Question: I need to display the following layout with a telerik PanelBar.

With the code below I was able to achieve everything except the stuff in each panel.
XAML:
'''
<UserControl.Resources>
<DataTemplate x:Key="PanelBarItemTemplate">
<Grid x:Name="grdCategory" ShowGridLines="True">
<Grid.RowDefinitions>
<RowDefinition Height="30"></RowDefinition>
</Grid.RowDefinitions>
<Grid.ColumnDefinitions>
<ColumnDefinition Width="60*"></ColumnDefinition>
<ColumnDefinition Width="40*"></ColumnDefinition>
</Grid.ColumnDefinitions>
<Grid x:Name="grdSubCategory" Grid.Column="0" Style="{StaticResource CategoryLeftStyle}" >
<Grid.RowDefinitions>
<RowDefinition Height="20"></RowDefinition>
</Grid.RowDefinitions>
<Grid.ColumnDefinitions>
<ColumnDefinition Width="50*"></ColumnDefinition>
<ColumnDefinition Width="25*"></ColumnDefinition>
<ColumnDefinition Width="25*"></ColumnDefinition>
</Grid.ColumnDefinitions>
<TextBlock Text="{Binding CategoryTitle}" Grid.Row="0" Grid.Column="0"/>
<HyperlinkButton Grid.Row="0" Grid.Column="1" Style="{StaticResource DetailLinkStyle}" Content="Details" Click="Home_Click"></HyperlinkButton>
<TextBlock Text="{Binding Score}" Grid.Row="0" Grid.Column="2"/>
</Grid>
<TextBlock Text="92%" Grid.Column="1" Grid.Row="0" Grid.RowSpan="2" FontSize="32" FontWeight="Bold"/>
</Grid>
</DataTemplate>
<telerik:HierarchicalDataTemplate x:Key="PanelBarHeaderTemplate"
ItemsSource="{Binding SubReports}"
ItemTemplate="{StaticResource PanelBarItemTemplate}">
<TextBlock Text="{Binding CategoryTitle}" />
</telerik:HierarchicalDataTemplate>
</UserControl.Resources>
<Grid x:Name="LayoutRoot">
<telerik:RadPanelBar x:Name="radPanelBar"
ItemTemplate="{StaticResource PanelBarHeaderTemplate}"
IsSingleExpandPath="False" >
</telerik:RadPanelBar>
</Grid>
'''
in the xaml.cs file I provided the ItemsSource.
Can somebody help me out?
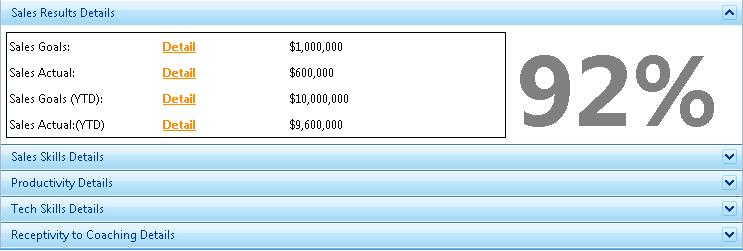
Answer: All that code works perfectly well for the individual items, but to place the 92% relative to those items (somewhat outside of the sub-items) you would need to also modify the ItemContainerStyle of RadPanelBar. Easiest way is to extract it in Blend, then look for the section under PanelBarItemTopLevelTemplate named ItemsContainer. This is a somewhat crude version, but I made a public property on my item called CalcInt that calculates the sum of a property on the SubReport items so it can be bound from the base item level. My modified code looks like so:
'''
<Grid x:Name="ItemsContainer" Grid.Row="1" Visibility="Collapsed">
<telerik:LayoutTransformControl x:Name="transformationRoot">
<Grid>
<Grid.ColumnDefinitions>
<ColumnDefinition />
<ColumnDefinition />
</Grid.ColumnDefinitions>
<ItemsPresenter/>
<TextBlock Text="{Binding CalcInt}" FontSize="48" Grid.Column="1" HorizontalAlignment="Center" VerticalAlignment="Center" />
</Grid>
</telerik:LayoutTransformControl>
</Grid>
'''
I basically changed it from just containing an ItemsPresenter to a grid with some layout to display my extra-large TextBlock.
If you need a sample of the code or have any other questions feel free to hit me up on Twitter - @EvanHutnick.
Cheers!
-Evan